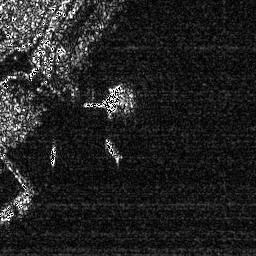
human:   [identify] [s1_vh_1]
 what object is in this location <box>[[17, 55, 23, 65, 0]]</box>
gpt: <ref>1 small ship at the left</ref>